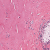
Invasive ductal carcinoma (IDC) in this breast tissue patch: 0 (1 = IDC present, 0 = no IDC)